Question: I'm having a problem calling the data into the view. Console log is working as I included a screenshot.
'''
ytapiUrl =https://www.googleapis.com/youtube/v3/playlistItems? part=snippet&playlistId='blahblahbla'
getECvideolists(){
return new Promise(resolve => {
this.httpClient.get(this.ytapiUrl).subscribe(ytdata => {
resolve(ytdata);
this.Ecvideos = ytdata;
console.log(ytdata);
}, err => {
console.log(err);
});
});
'''
}
'''
<ion-list *ngSwitchCase="'videos'">
<ion-item *ngFor="let Ecvideo of Ecvideos">
<h2> ***this doesn't display*** {{Ecvideo.items.snippet.title}}</h2>
</ion-item>
</ion-list>
'''
<URL>
<URL>
[
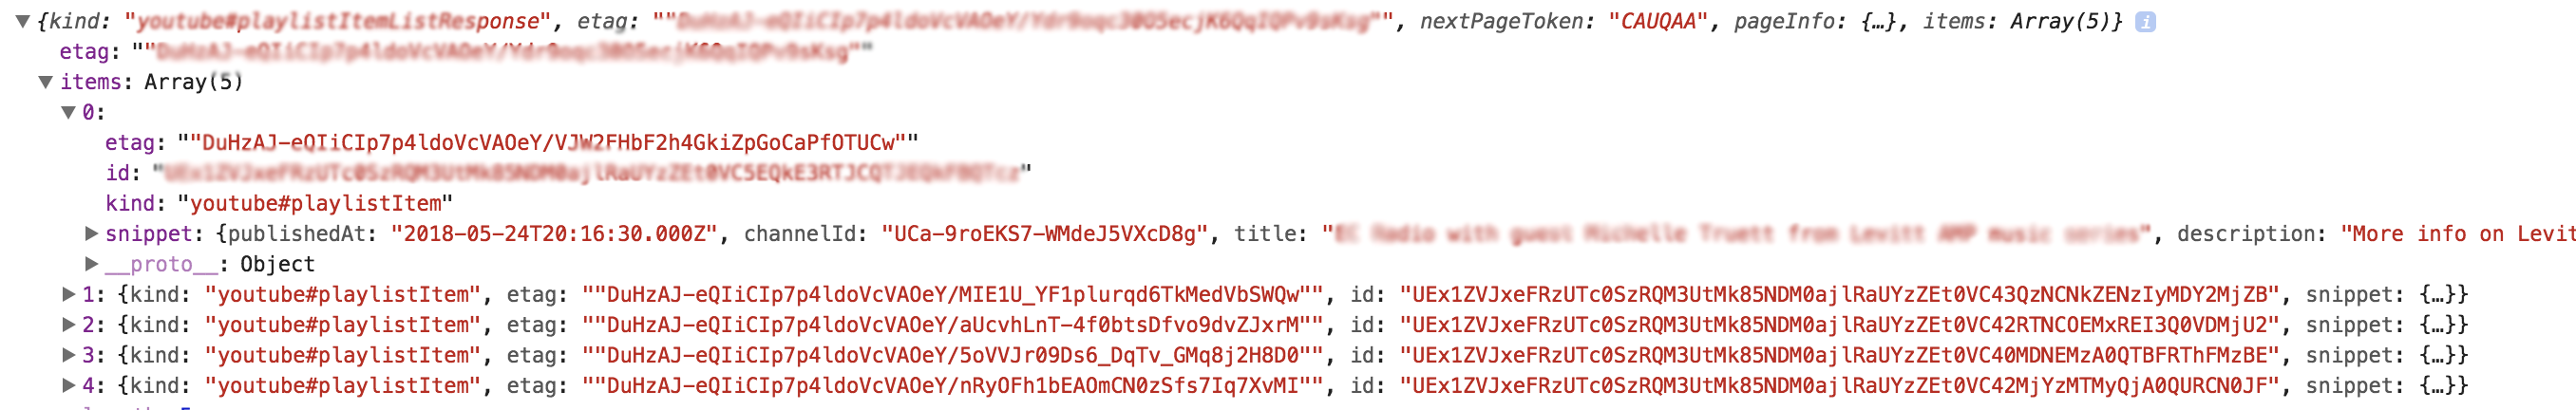
Answer: items key has an array so you need to iterate it through *ngFor
for example,
'''
<ion-list *ngSwitchCase="'videos'">
<ion-item *ngFor="let item of Ecvideos.items">
<h2>{{item.snippet.title}}</h2>
</ion-item>
</ion-list>
'''